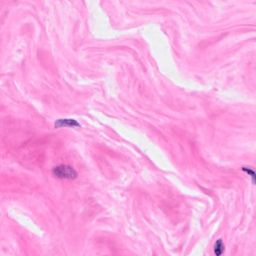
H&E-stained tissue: Breast